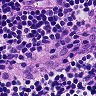
Metastatic tissue present: no